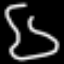
Label: hourglass